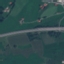
Land use / land cover class: Highway